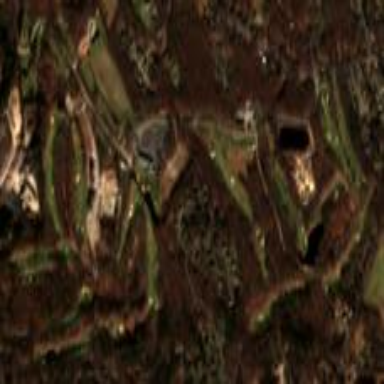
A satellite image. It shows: Golf course.